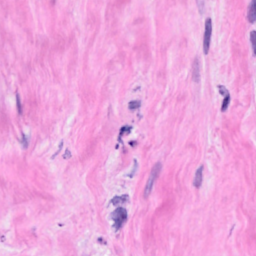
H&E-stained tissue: Breast